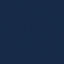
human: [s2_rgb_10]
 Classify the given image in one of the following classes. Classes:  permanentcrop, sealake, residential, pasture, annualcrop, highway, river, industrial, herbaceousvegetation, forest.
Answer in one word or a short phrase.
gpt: SeaLake